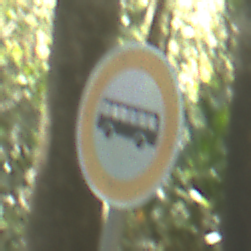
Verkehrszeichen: VerbotKraftomnibusse
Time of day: Midday
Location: Outdoor (Nature)
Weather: Clear
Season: NotSpecified
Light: Natural